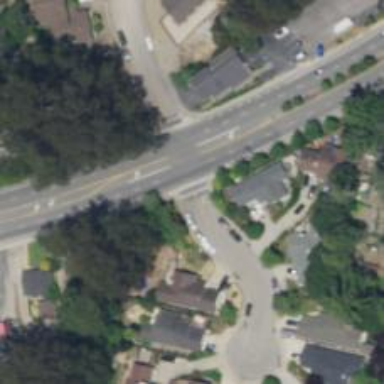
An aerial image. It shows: Road with stop sign.